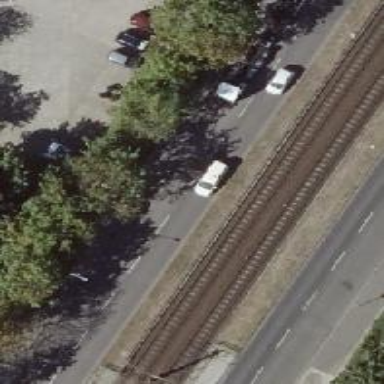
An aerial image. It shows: Secondary road with asphalt surface and lane markings.